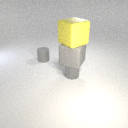
large gray rubber cube below large yellow rubber cube